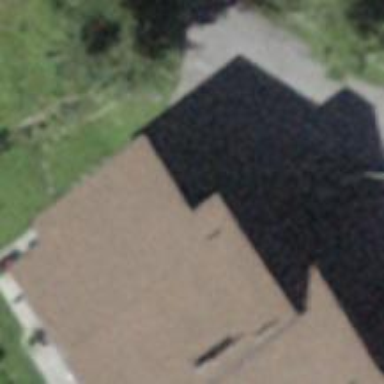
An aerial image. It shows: Building with tiled roof.